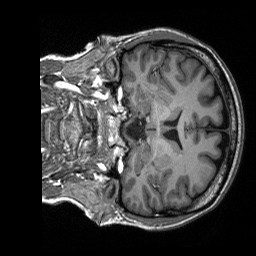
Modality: T1w
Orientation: coronal
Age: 49
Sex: female
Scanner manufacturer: siemens
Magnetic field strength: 3 T
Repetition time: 2.4 s
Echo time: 0.00226 s